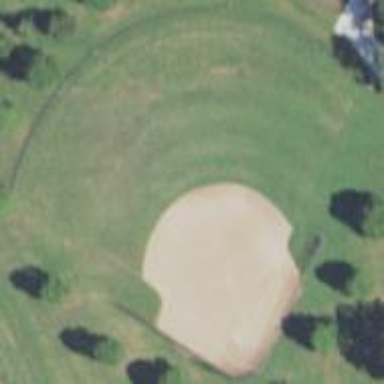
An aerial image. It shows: Baseball pitch for leisure land.